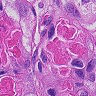
Metastatic tissue present: yes